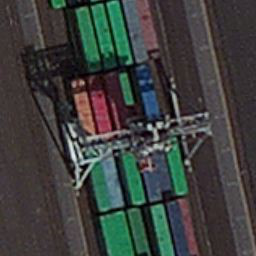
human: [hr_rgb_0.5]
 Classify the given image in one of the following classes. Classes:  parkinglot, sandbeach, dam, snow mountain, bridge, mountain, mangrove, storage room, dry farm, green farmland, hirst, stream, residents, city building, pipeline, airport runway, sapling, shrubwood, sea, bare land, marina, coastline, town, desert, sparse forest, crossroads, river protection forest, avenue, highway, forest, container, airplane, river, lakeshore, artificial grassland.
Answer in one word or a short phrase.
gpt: container